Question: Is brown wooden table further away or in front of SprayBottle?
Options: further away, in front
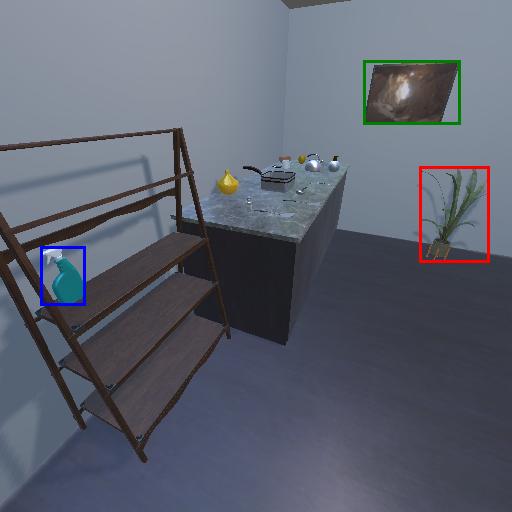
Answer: further away